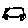
Label: car